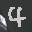
Label: 4